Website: walmart
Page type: customer-info-address
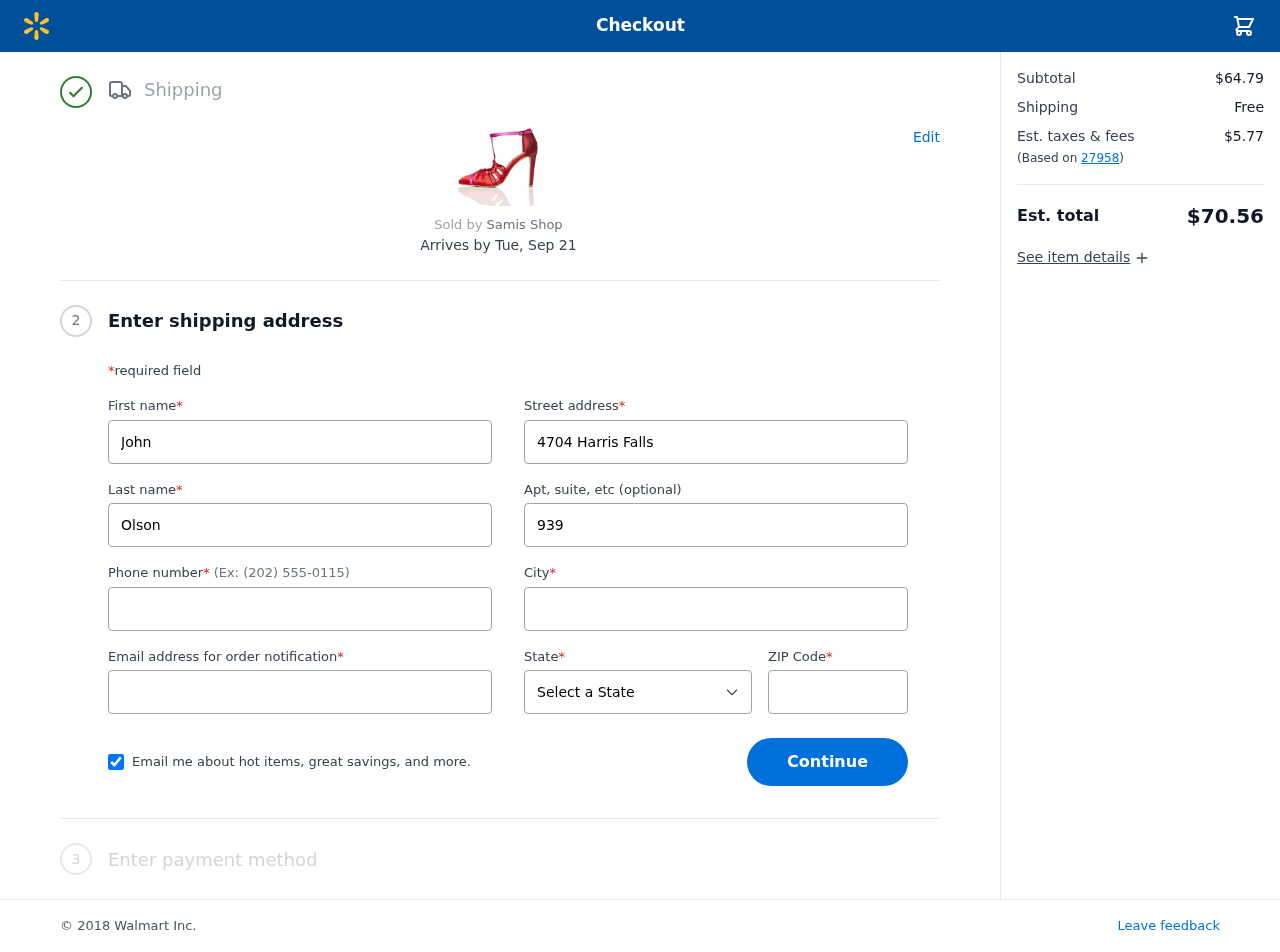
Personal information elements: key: PII_CITY
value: Blakeside
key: PII_EMAIL
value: jolson@hotmail.com
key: PII_FIRSTNAME
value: John
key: PII_LASTNAME
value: Olson
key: PII_PHONE
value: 9854749421
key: PII_POSTCODE
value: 27958
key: PII_STATE
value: South Carolina
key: PII_STREET
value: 4704 Harris Falls
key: PII_STREET2
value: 939 Susan Shores
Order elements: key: ORDER_DELIVERY_DATE
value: Tue, Sep 21
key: ORDER_SUBTOTAL
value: $64.79
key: ORDER_SHIPPING_COST
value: Free
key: ORDER_TAX
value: $5.77
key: ORDER_TOTAL
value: $70.56